Question:
I have several tool tip elements in my HTML with the same class name. I am trying to print the tool tip message for the element I am highlighting. The only attribute that changes when mouse is pointed on that sepcific element is the "opacity: 1". This particluar attribute changes from "0" to "1" when the mouse is pointed.
I wrote the following Xpath that gives me several elements as see the above picture but I would like to access the element that has "oapcity: 1" in the "style" attribute.
'''
("//div[@class='d3-tip bar-chart n']")
'''
can someone please help me formulate an xpath for the above?
Thank you
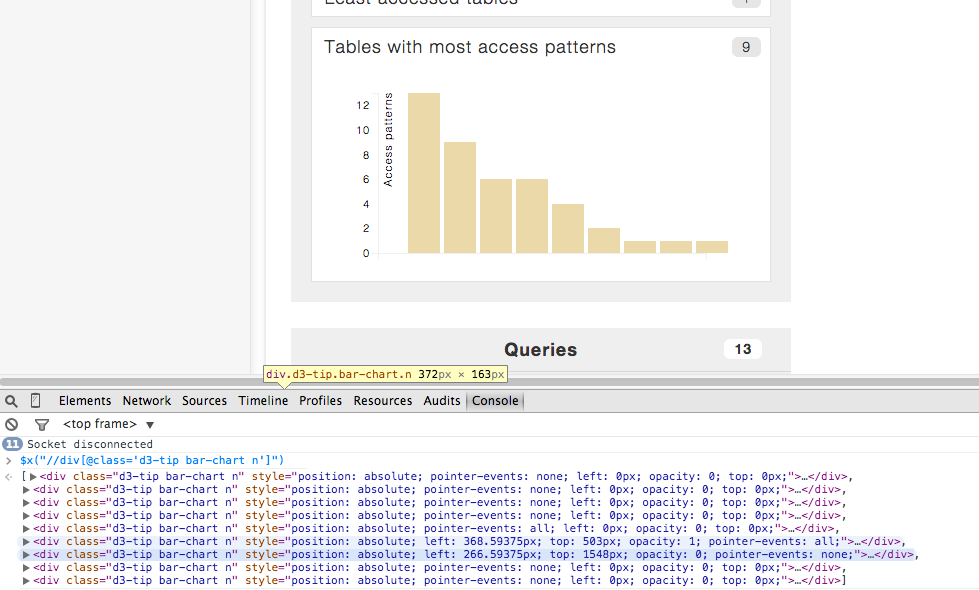
Answer: Use this XPath:
'''
//div[@class = 'd3-tip bar-chart n'
and contains(normalize-space(@style), 'opacity:1')]
'''